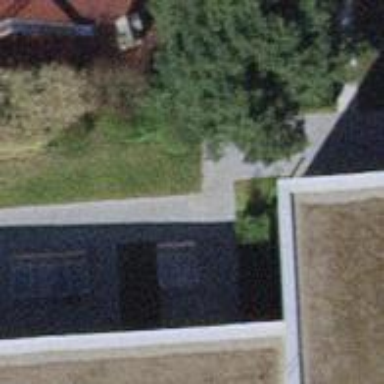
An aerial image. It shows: Path made of paving stones.